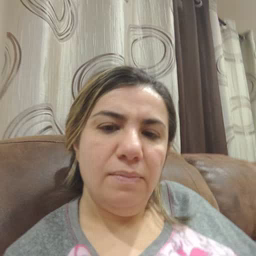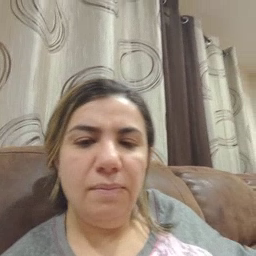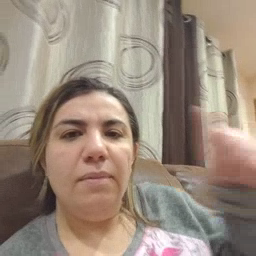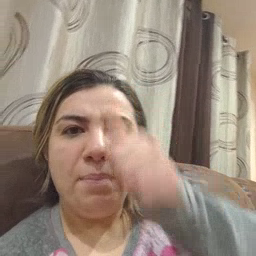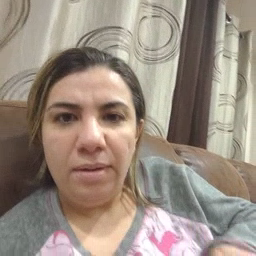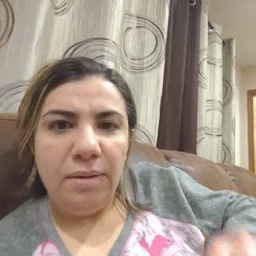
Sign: hide